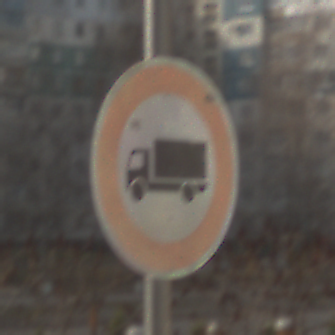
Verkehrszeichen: VerbotFuerKraftfahrzeugeUeberDreiKommaFuenfTonnen
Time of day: MorningAfternoon
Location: Outdoor (Urban)
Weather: PartlyCloudy
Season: NotSpecified
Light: Natural